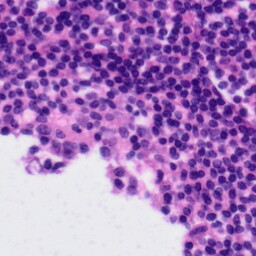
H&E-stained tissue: Tonsil